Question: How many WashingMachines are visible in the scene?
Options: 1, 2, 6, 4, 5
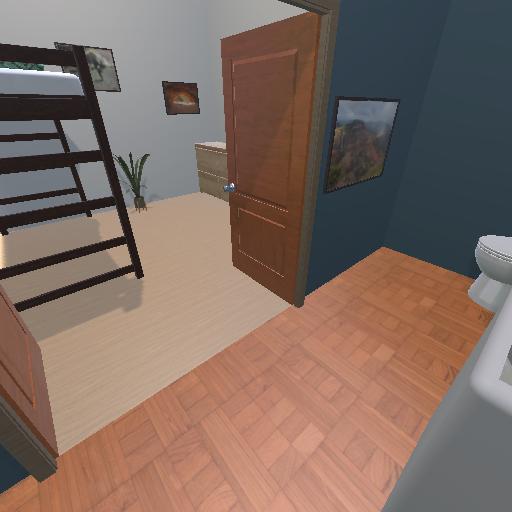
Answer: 1